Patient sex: M
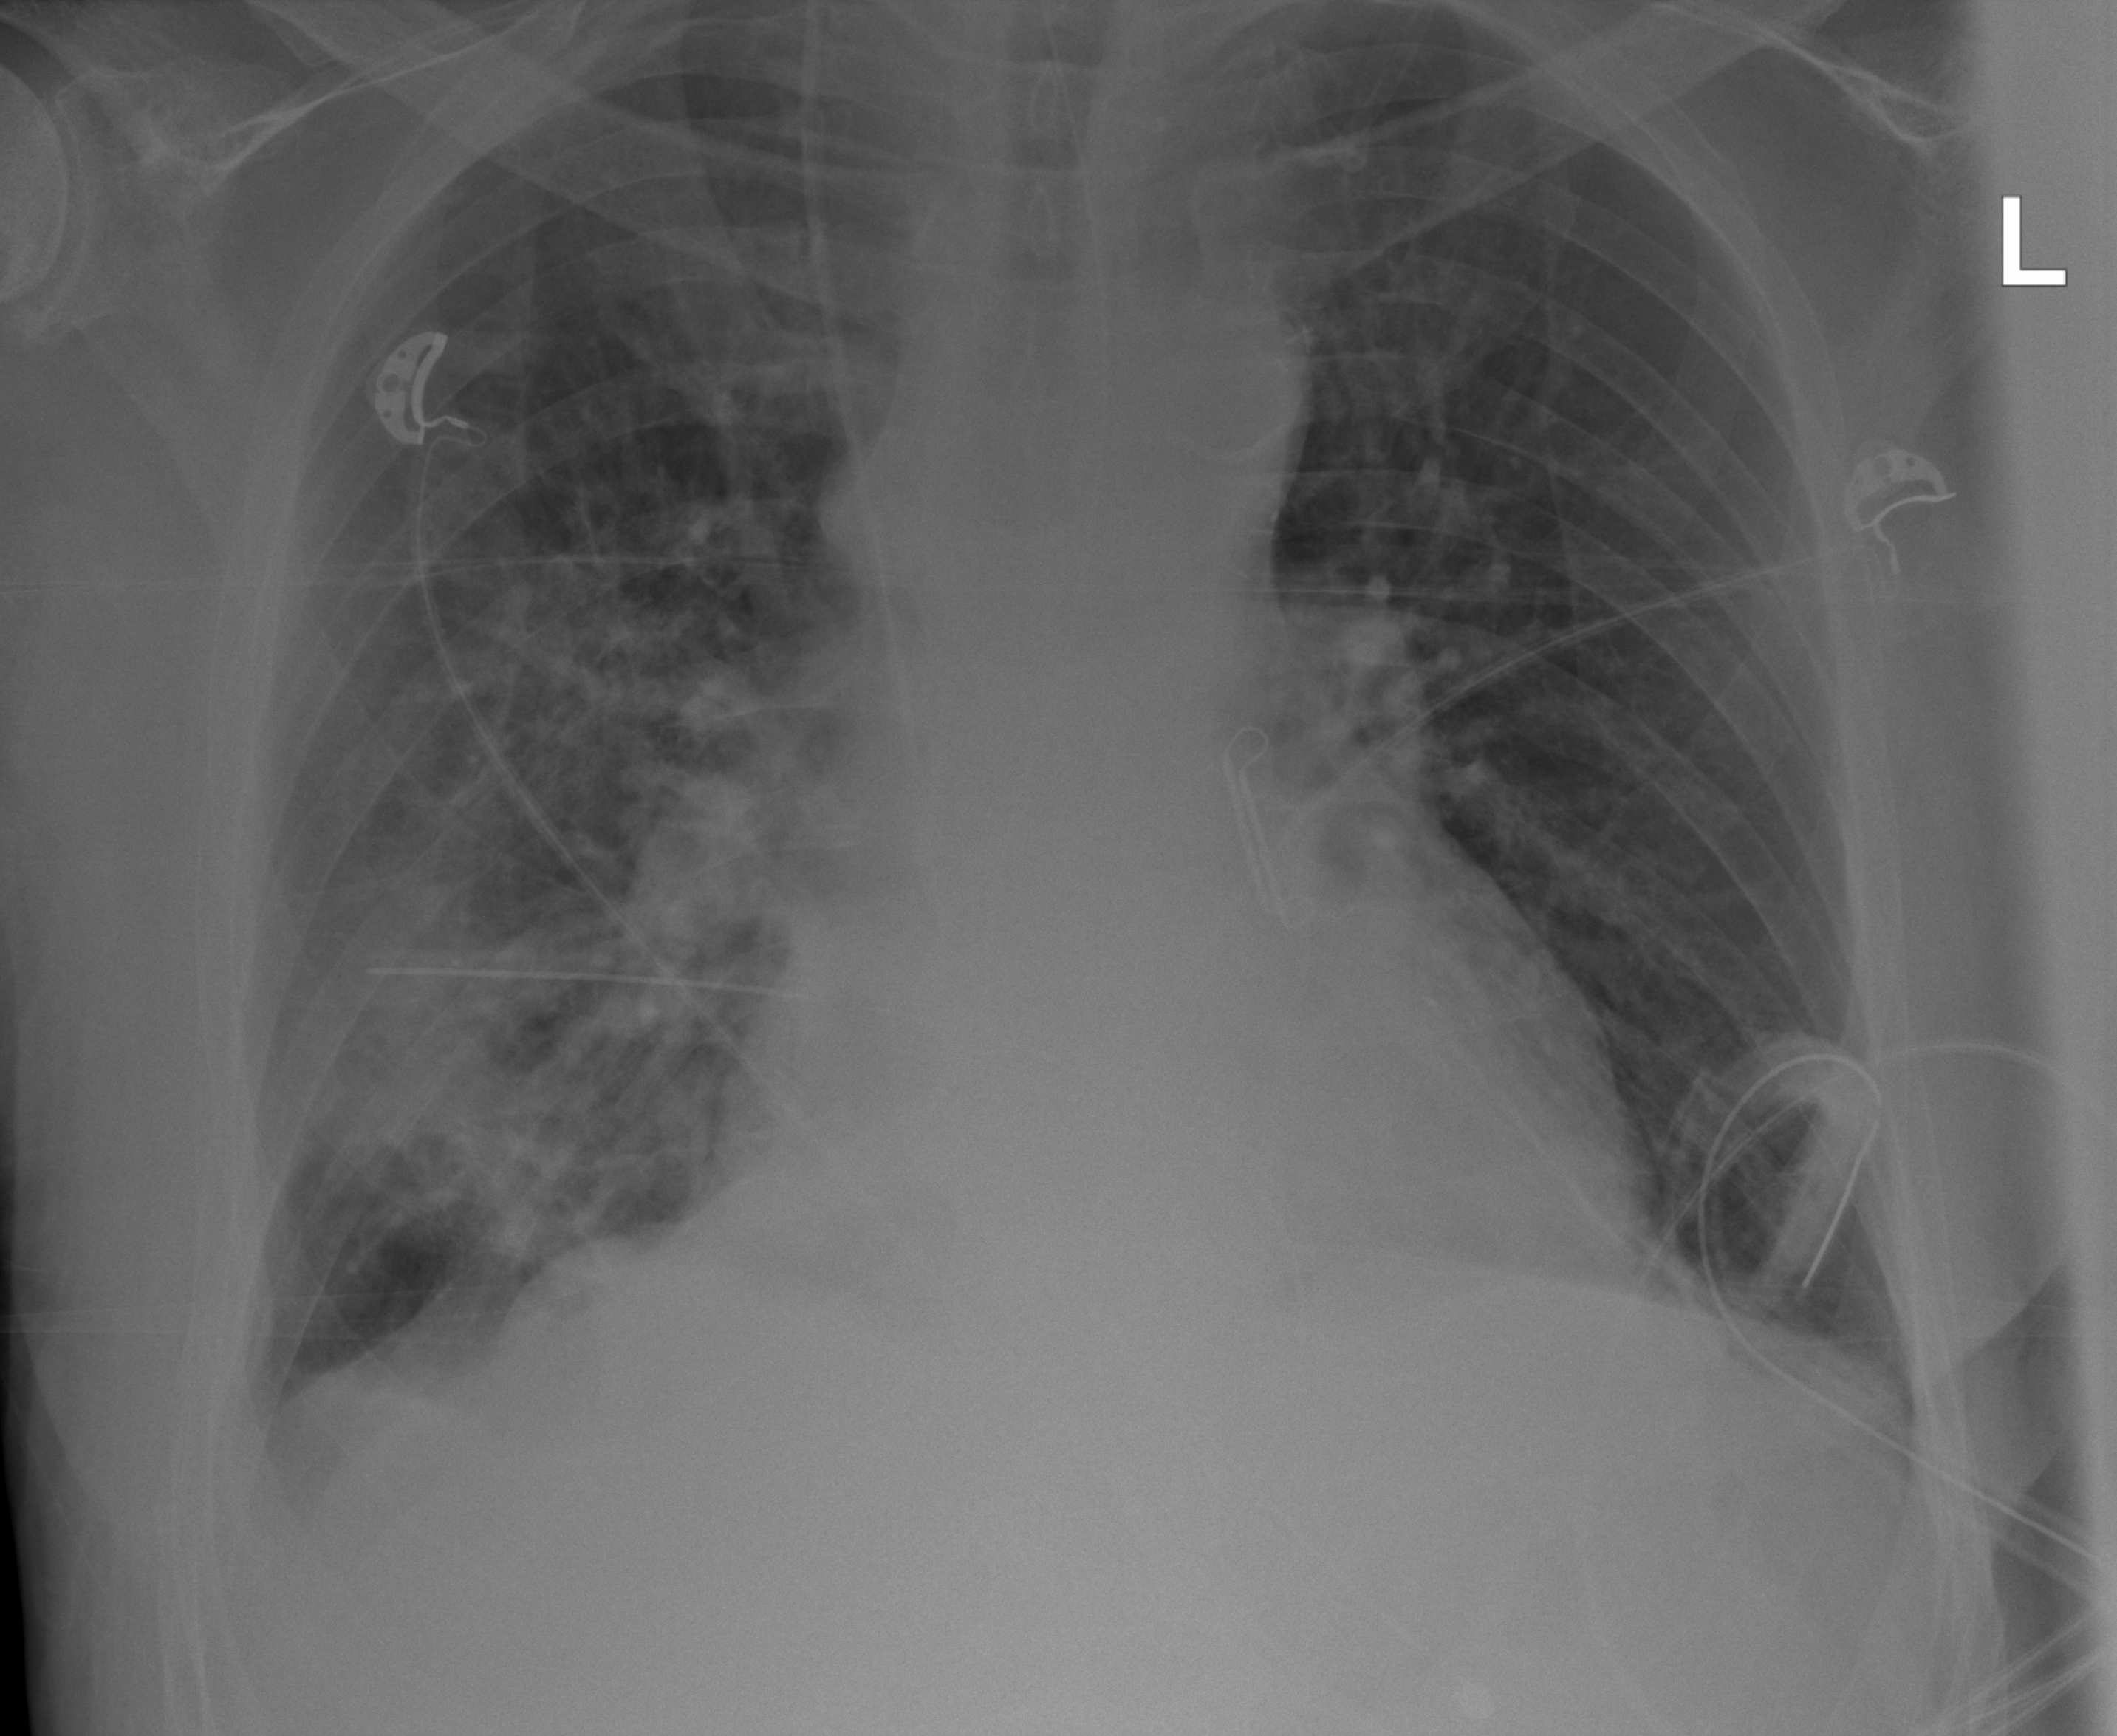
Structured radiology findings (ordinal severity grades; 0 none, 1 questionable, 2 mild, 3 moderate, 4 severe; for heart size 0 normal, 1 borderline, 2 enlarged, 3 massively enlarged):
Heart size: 0
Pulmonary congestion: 0
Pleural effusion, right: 2
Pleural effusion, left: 0
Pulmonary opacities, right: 3
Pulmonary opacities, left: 0
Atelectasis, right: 2
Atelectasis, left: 0